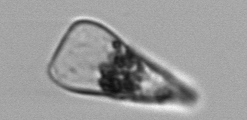
Label: Licmophora